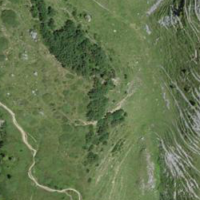
EUNIS habitat code: 26
Species observed at this site:
Hesperia comma
Alnus alnobetula